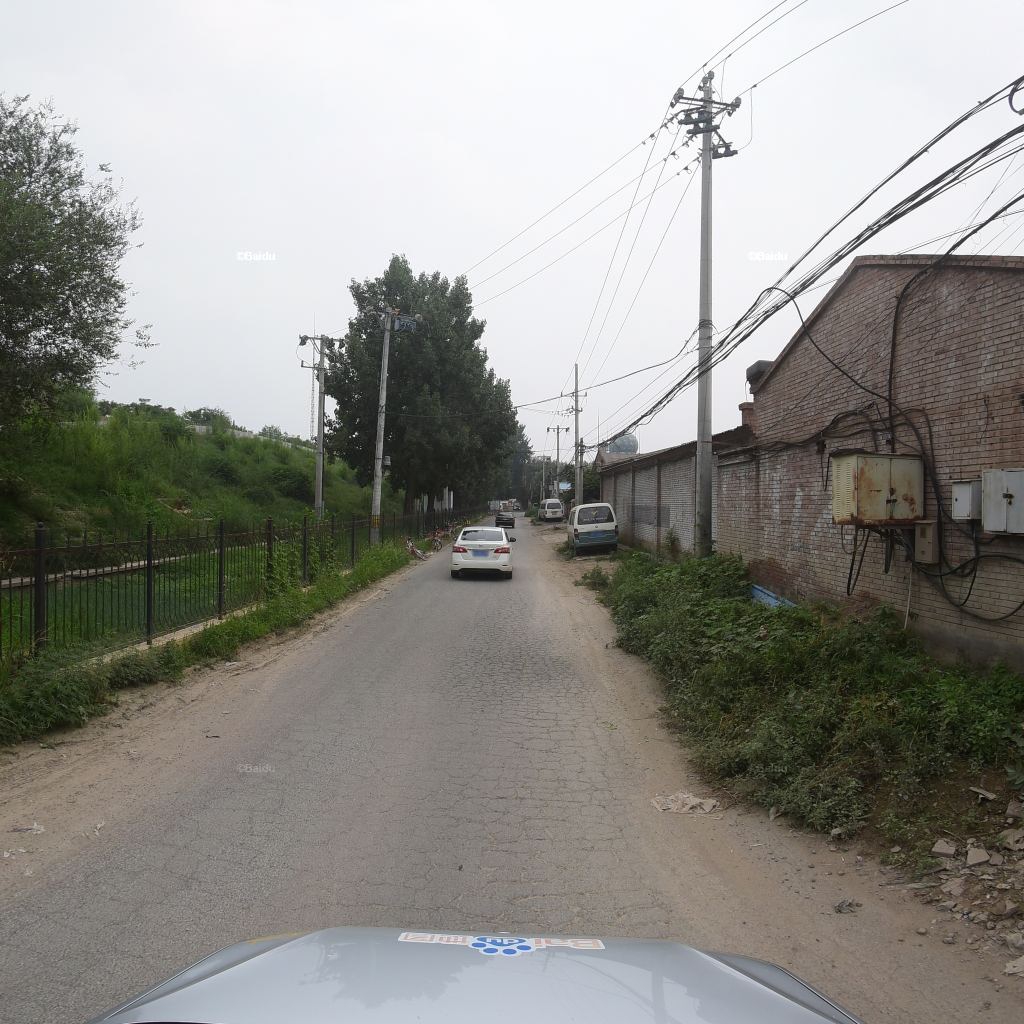
Region: Fengtai
Road damage annotations: alligator crack, alligator crack